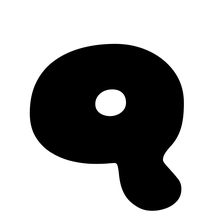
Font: Gluten_Black